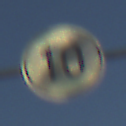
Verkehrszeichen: EndeGeschwindigkeit10
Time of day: SunriseSunset
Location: Outdoor (Nature)
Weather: Clear
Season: NotSpecified
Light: Natural